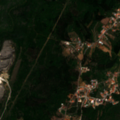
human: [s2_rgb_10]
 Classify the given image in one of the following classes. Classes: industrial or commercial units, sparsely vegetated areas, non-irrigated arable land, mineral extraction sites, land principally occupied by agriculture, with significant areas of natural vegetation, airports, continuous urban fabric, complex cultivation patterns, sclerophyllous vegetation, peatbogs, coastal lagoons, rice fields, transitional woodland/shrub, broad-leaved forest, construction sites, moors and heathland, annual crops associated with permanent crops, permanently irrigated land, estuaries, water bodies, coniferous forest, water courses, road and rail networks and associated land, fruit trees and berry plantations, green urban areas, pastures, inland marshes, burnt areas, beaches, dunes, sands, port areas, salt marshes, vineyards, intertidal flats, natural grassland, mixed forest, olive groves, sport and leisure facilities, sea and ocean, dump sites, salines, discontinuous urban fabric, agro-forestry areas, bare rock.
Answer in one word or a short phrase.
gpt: discontinuous urban fabric, complex cultivation patterns, land principally occupied by agriculture, with significant areas of natural vegetation, sclerophyllous vegetation, transitional woodland/shrub